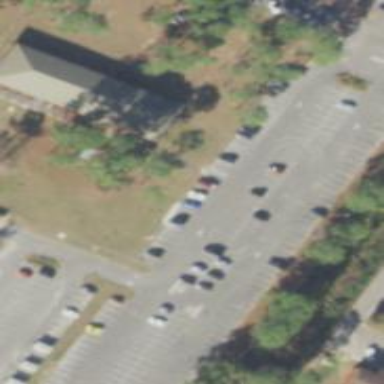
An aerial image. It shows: Parking space.